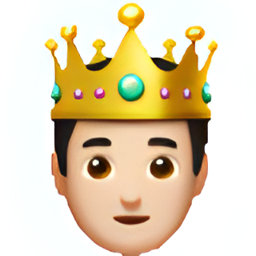
Name: prince
Emoji: 🤴🏻
Group: People & Body
Sub-group: person-role